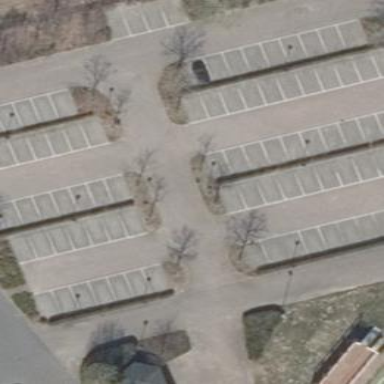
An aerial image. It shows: Parking area with surface.